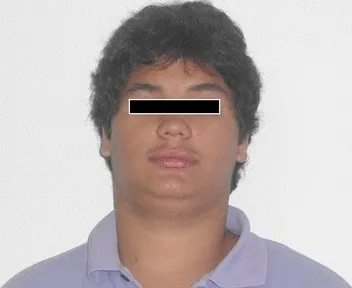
The picture of the proband at the age of 13 years.
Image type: medical_photograph (oral_photograph)